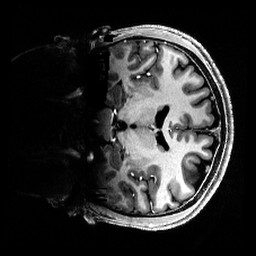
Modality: T1w
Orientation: coronal
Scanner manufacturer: siemens
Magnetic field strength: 6.98 T
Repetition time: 5 s
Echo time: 0.00343 s